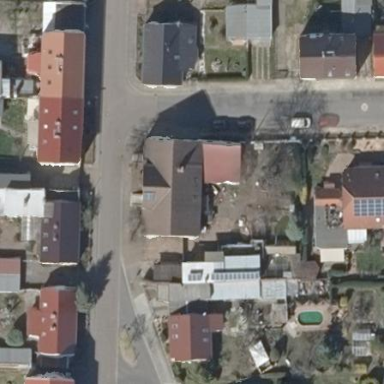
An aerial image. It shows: Gabled roof house.